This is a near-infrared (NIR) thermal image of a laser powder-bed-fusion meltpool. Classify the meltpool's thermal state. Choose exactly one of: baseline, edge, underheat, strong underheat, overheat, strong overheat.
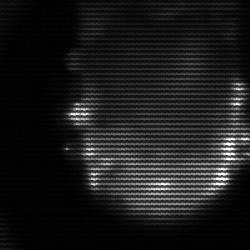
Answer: baseline